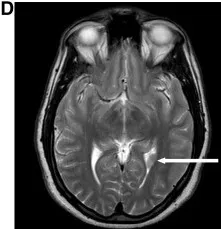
C: Dose plan for Case 1.
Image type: radiology (mri)